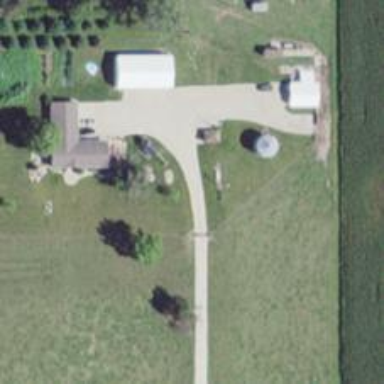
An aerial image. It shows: Driveway.